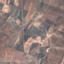
Land use / land cover: PermanentCrop